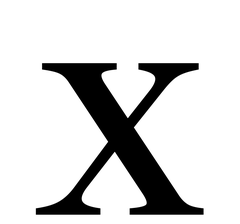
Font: LibreCaslonText_Regular